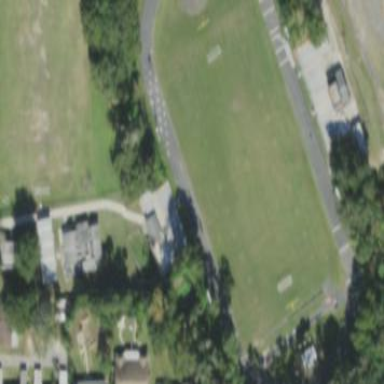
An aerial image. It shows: American football pitch with grass surface.